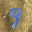
Label: 9